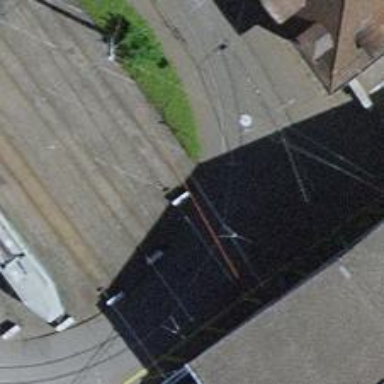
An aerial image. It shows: Railway buffer stop.